You are looking at raw rotor-rig vibration samples arranged as a grayscale image. Classify the rotor condition as one of: normal, misalignment, unbalance, looseness.
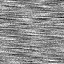
Answer: normal